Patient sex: F
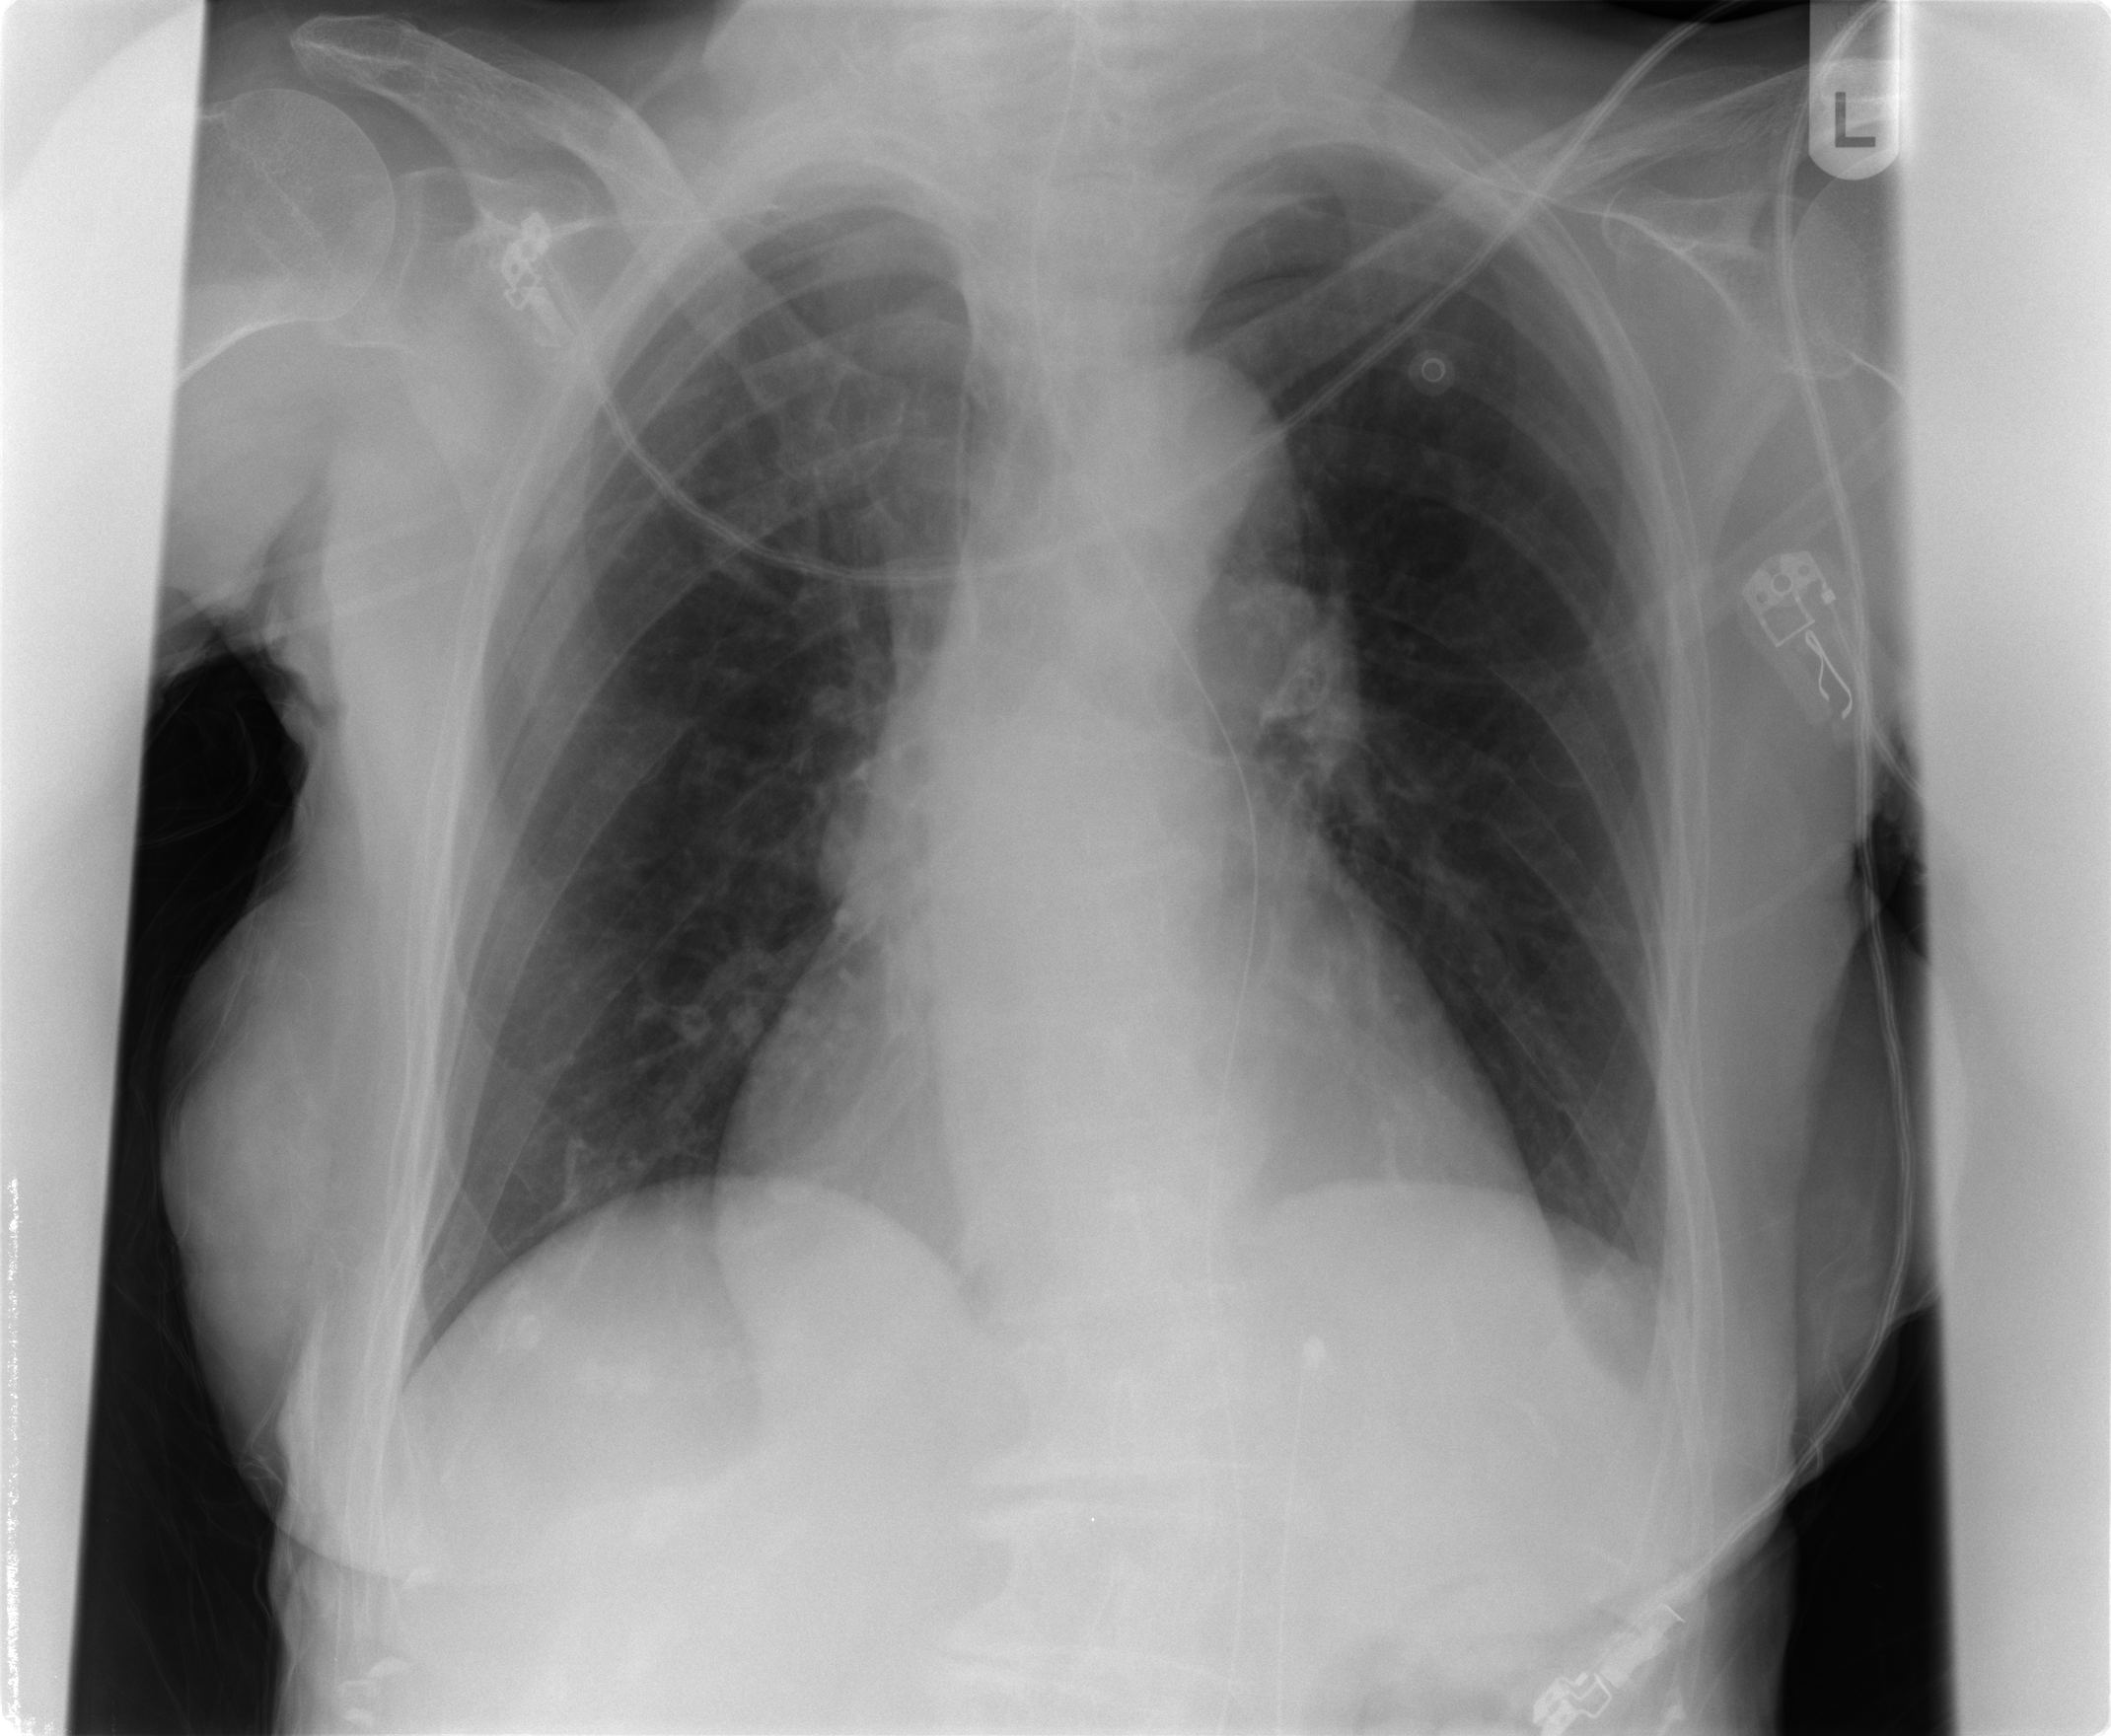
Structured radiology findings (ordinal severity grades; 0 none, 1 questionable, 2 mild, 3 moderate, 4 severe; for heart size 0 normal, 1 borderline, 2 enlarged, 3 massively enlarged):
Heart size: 2
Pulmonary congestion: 1
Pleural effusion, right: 0
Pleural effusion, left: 0
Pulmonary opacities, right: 0
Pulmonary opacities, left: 0
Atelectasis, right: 0
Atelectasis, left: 0